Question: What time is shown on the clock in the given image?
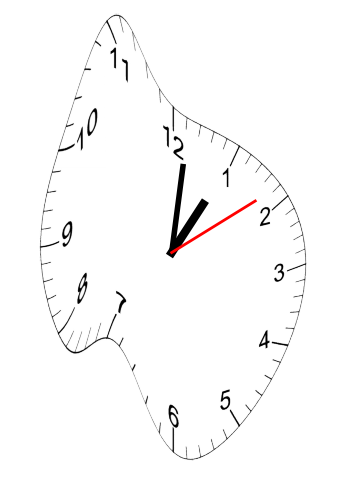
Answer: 01:01:09